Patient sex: F
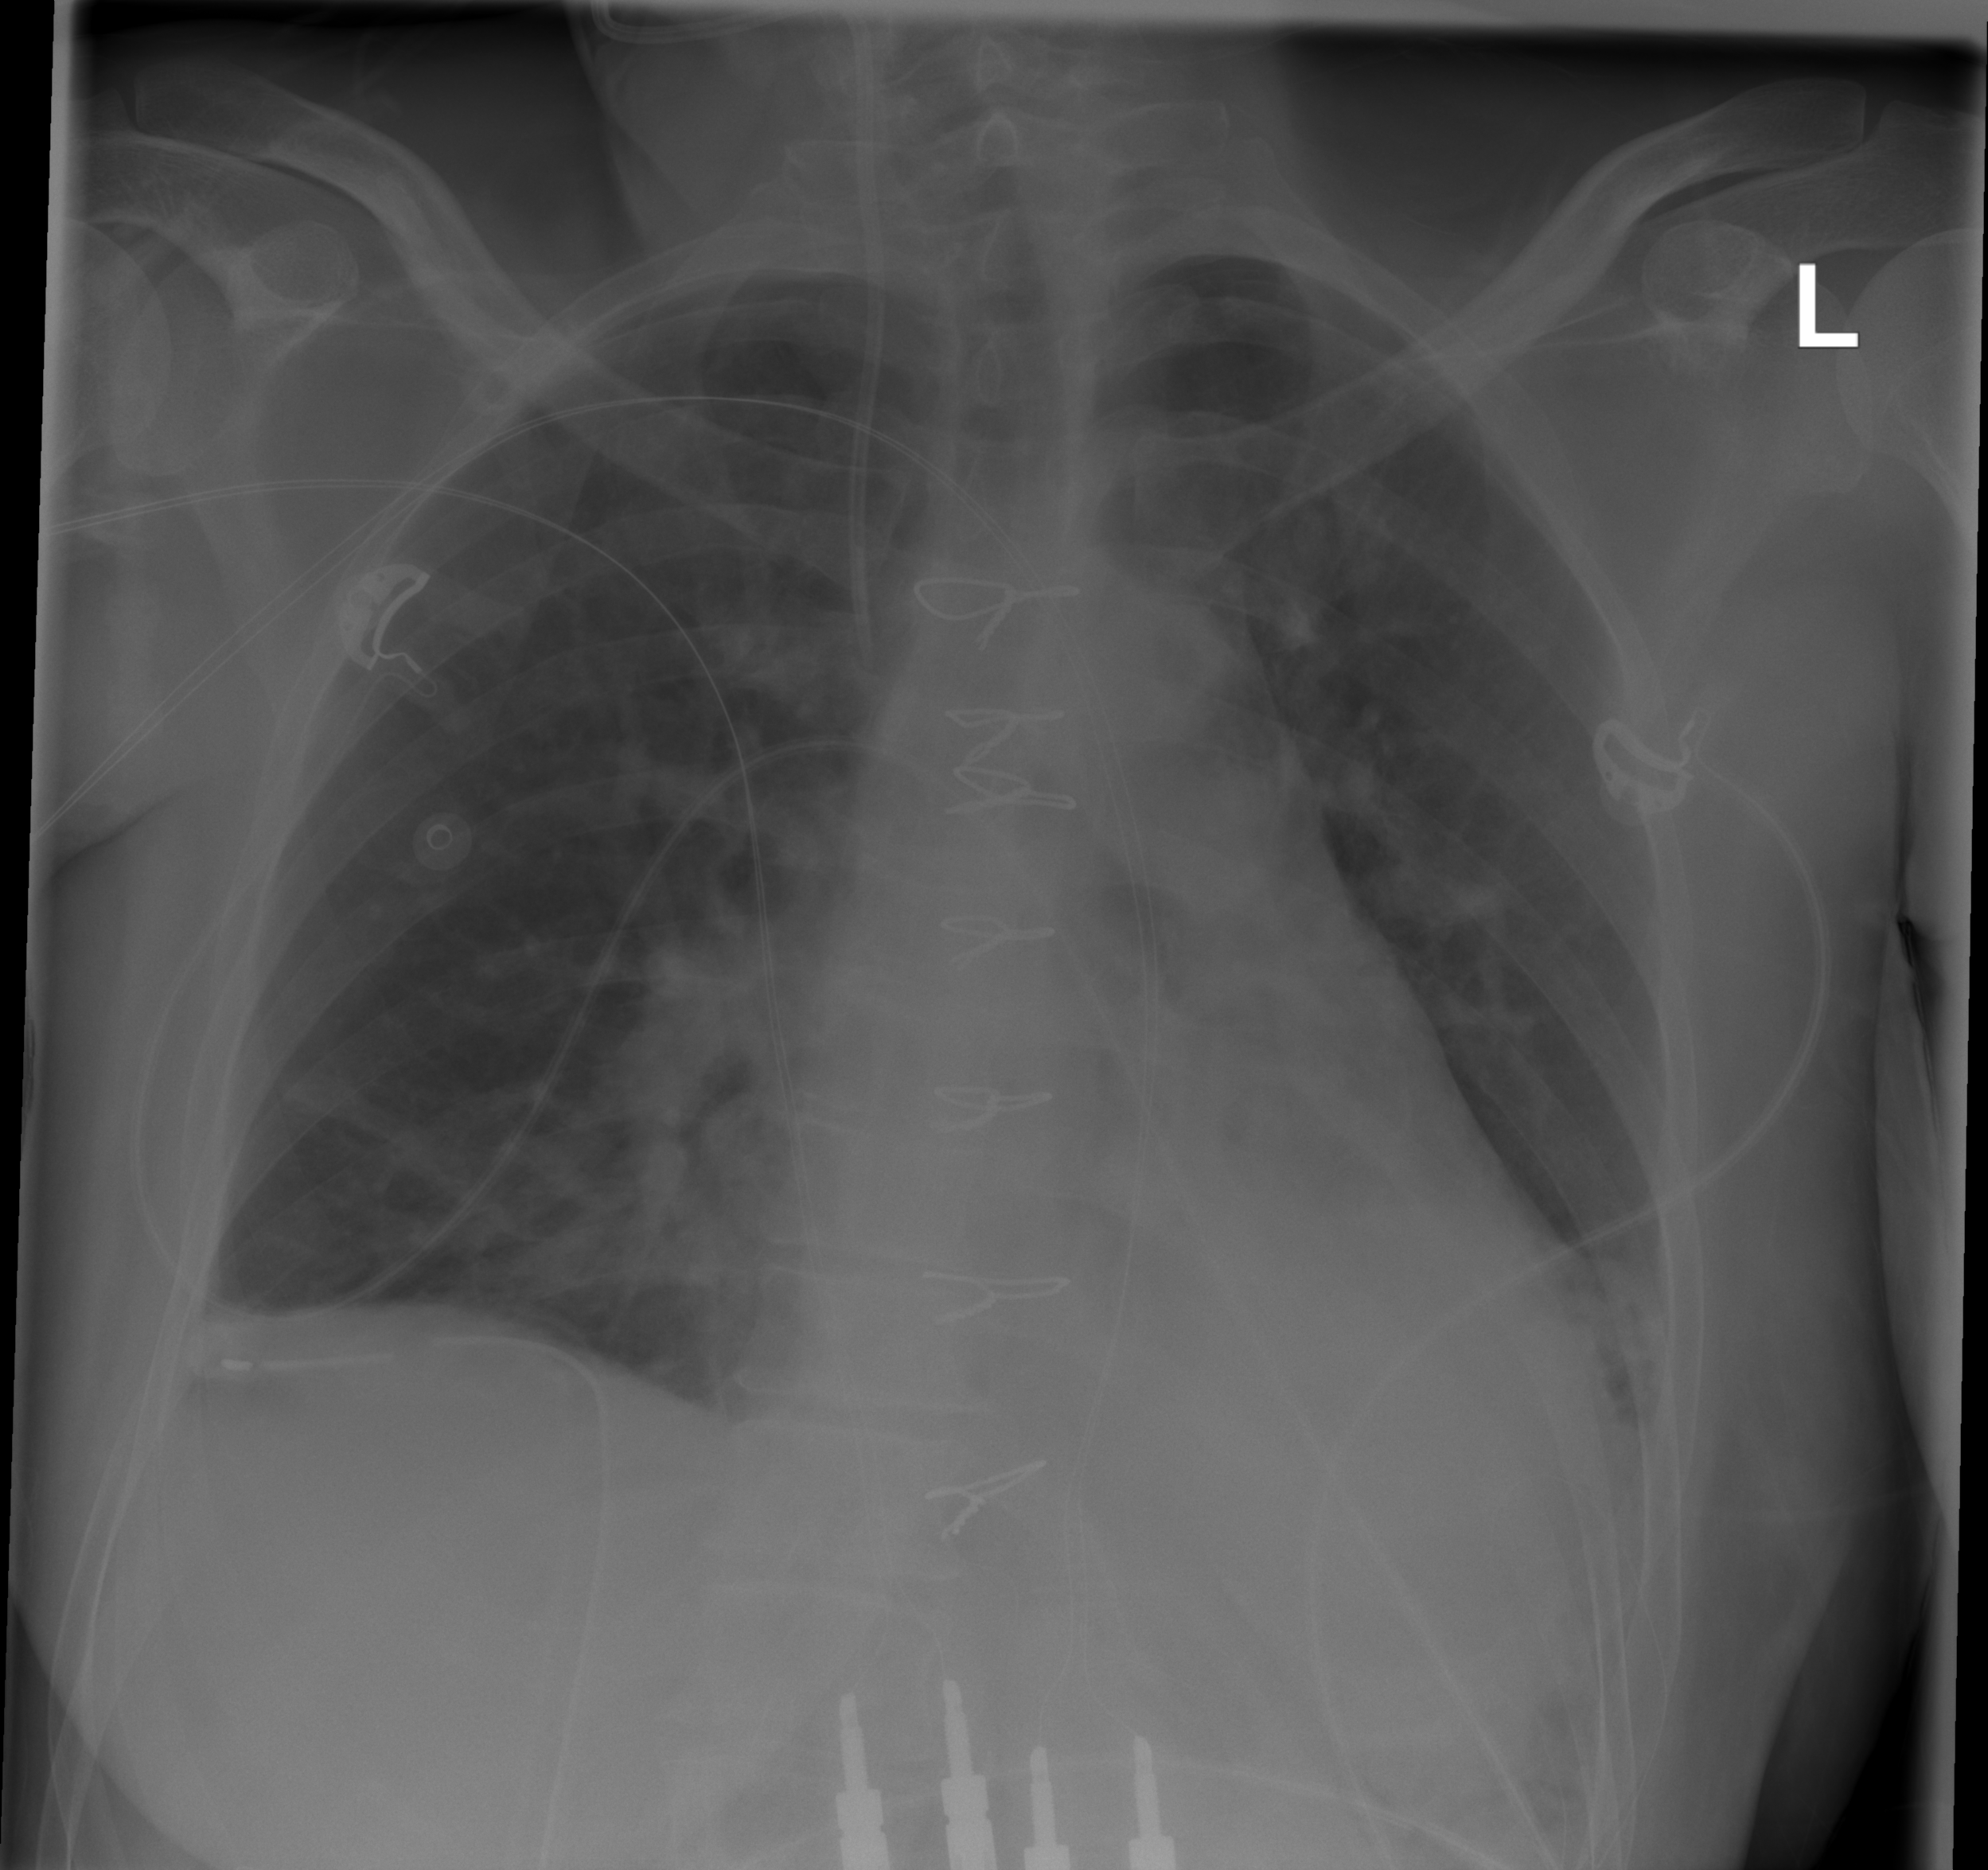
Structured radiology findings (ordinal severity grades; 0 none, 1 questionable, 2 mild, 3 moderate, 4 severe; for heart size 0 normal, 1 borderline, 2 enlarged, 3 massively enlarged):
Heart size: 0
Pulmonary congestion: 0
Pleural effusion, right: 2
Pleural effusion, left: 2
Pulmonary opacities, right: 2
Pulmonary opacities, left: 0
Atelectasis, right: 2
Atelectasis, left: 2